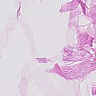
Metastatic tissue present: no